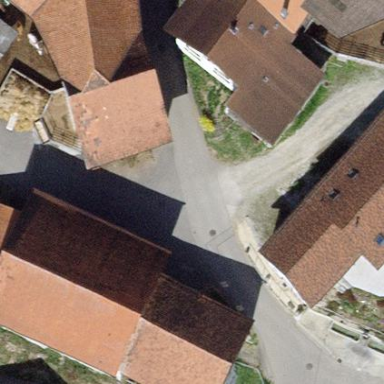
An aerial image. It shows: Farm auxiliary building with gabled roof.